Question: Given the supply, demand, and route table for this logistics problem, what is the minimum total cost? Please provide the answer as an integer.
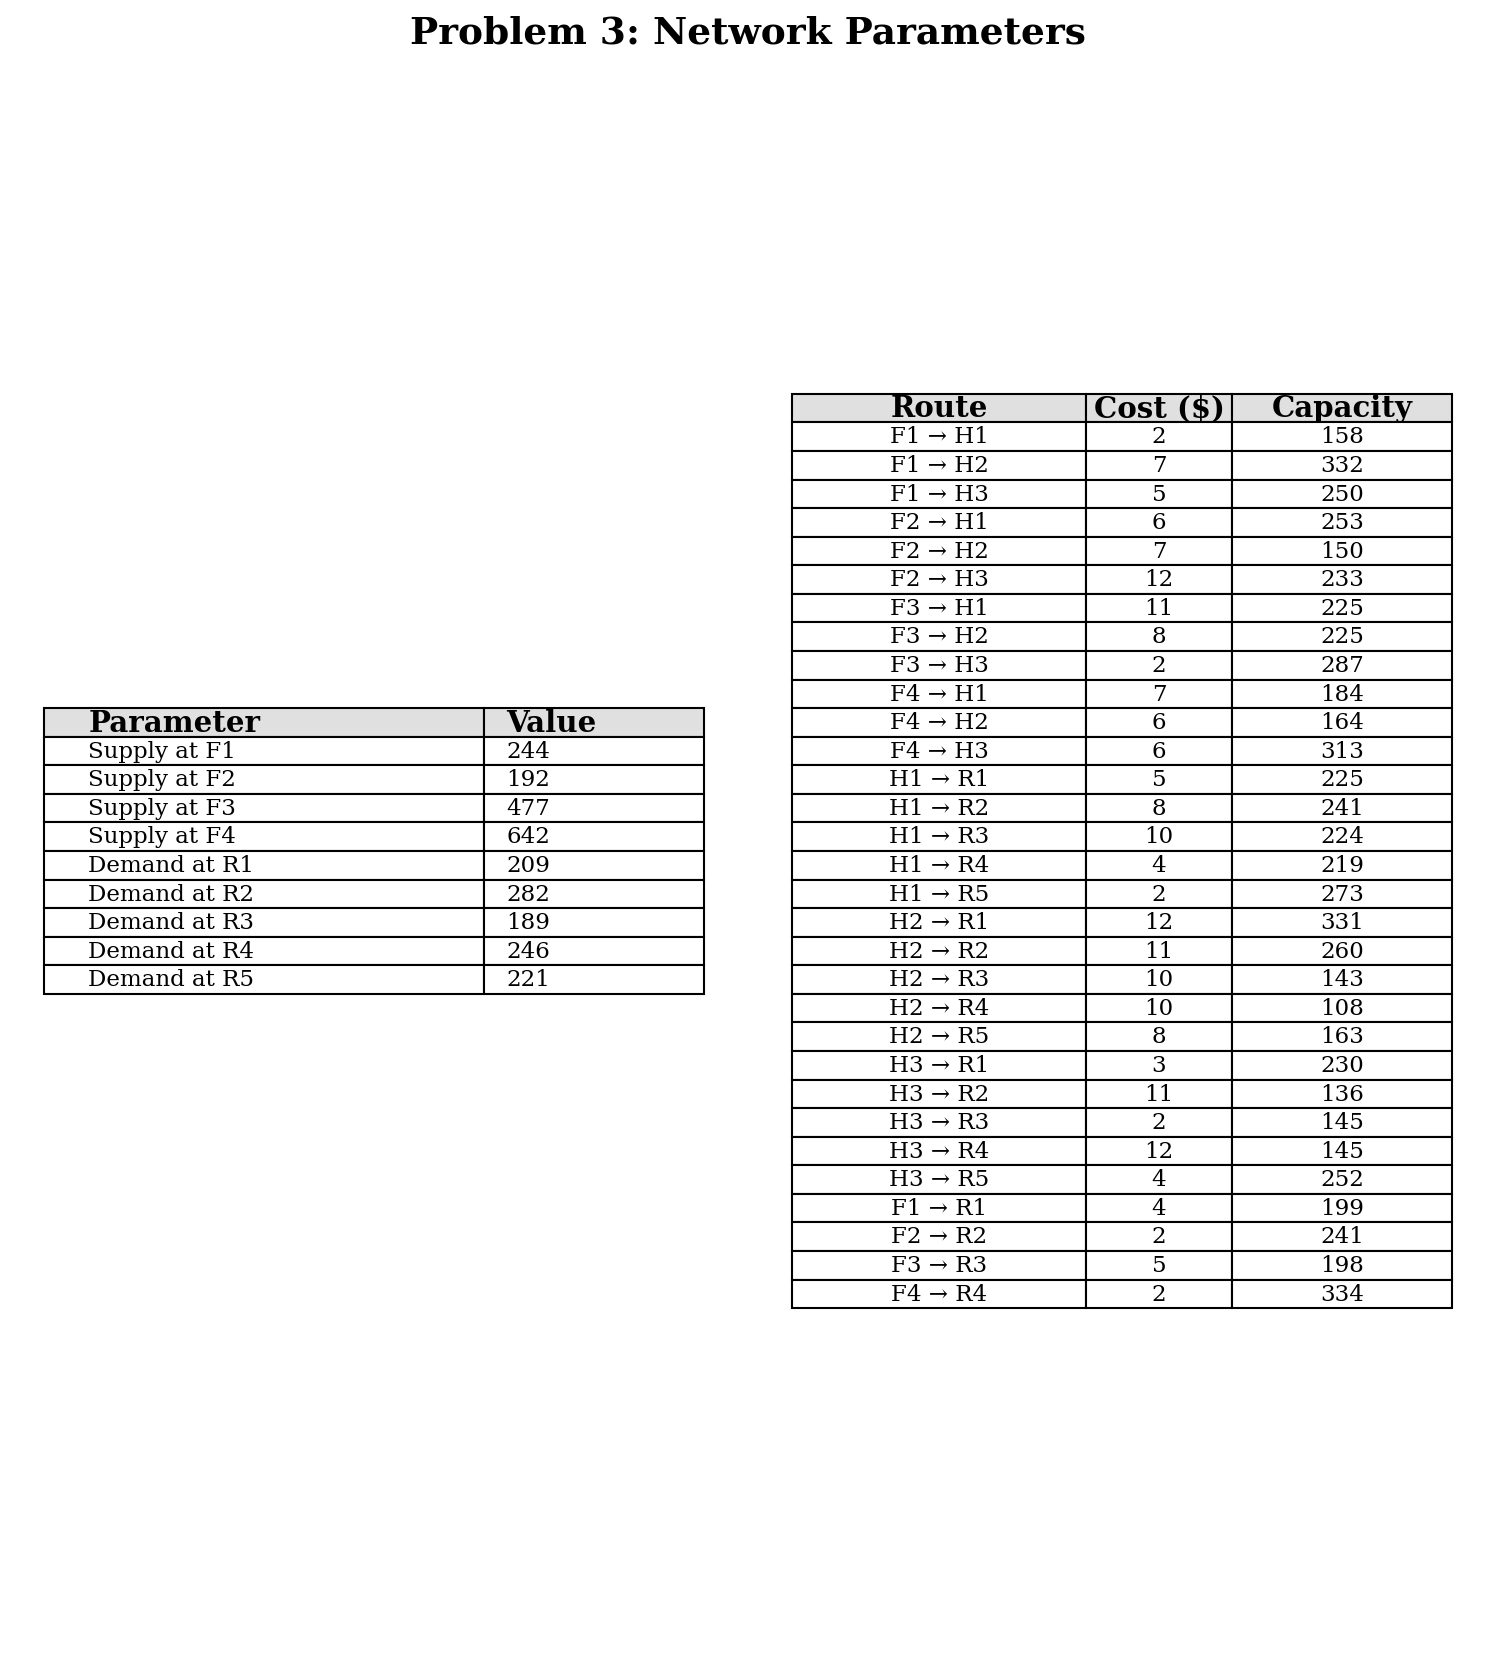
Answer: 4859